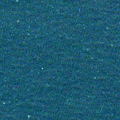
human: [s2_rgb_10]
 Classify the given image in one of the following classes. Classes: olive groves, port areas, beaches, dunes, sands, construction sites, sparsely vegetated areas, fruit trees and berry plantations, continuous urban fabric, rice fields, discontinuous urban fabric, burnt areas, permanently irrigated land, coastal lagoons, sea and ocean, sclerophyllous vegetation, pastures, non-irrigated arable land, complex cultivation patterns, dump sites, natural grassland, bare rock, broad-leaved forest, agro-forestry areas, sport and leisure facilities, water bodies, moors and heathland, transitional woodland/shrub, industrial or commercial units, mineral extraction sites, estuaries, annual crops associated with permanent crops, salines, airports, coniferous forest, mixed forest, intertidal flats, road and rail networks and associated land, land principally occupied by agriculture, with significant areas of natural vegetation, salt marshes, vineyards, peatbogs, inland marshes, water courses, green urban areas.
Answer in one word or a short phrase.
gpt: sea and ocean